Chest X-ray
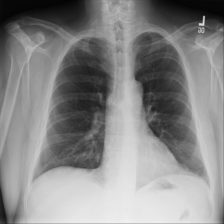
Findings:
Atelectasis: negative
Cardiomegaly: negative
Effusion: negative
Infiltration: negative
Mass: negative
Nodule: negative
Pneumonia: negative
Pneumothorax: negative
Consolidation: negative
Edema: negative
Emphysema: negative
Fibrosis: negative
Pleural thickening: negative
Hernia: negative